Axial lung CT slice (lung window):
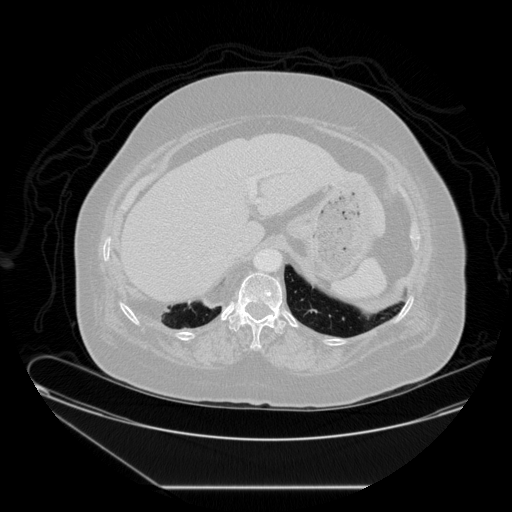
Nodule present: no